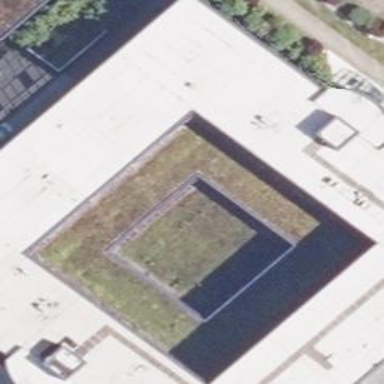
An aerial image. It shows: Building with flat white roof and blue walls.